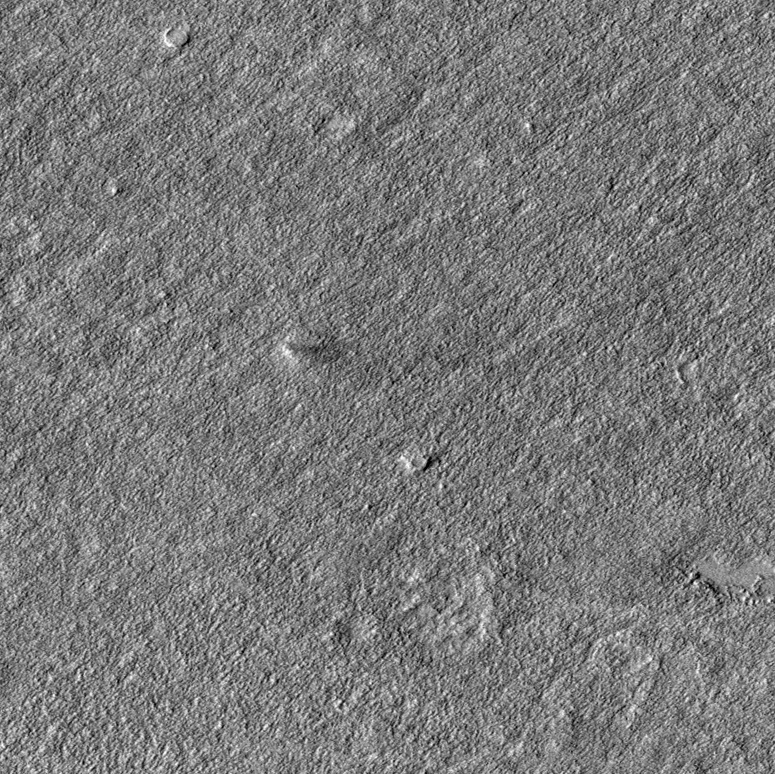
Label: dustdevil